Interaction volume radius: 5 \u00c5
Interaction volume height: 15 \u00c5
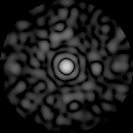
Disorder parameter: 0.8704